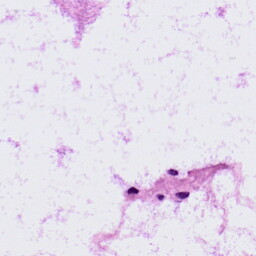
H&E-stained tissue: LymphNode